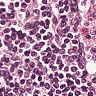
Metastatic tissue present: no